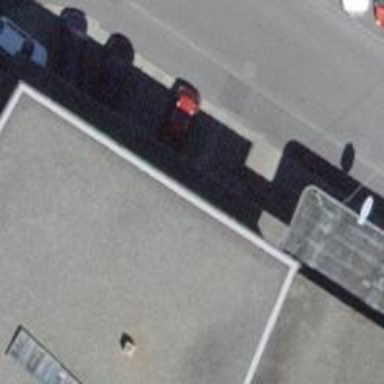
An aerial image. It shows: Car shop.